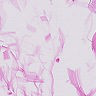
Metastatic tissue present: no